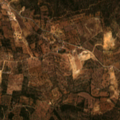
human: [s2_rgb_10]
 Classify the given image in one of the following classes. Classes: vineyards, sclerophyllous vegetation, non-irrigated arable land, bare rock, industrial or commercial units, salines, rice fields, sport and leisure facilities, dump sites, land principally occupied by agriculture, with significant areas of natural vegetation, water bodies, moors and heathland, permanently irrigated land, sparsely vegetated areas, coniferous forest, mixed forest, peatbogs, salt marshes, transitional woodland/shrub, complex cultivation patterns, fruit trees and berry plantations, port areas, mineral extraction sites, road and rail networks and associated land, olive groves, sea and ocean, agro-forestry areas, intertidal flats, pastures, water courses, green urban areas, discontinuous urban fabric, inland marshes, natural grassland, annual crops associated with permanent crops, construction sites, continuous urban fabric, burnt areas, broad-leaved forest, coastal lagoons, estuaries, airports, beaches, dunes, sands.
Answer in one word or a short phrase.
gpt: olive groves, land principally occupied by agriculture, with significant areas of natural vegetation, sclerophyllous vegetation